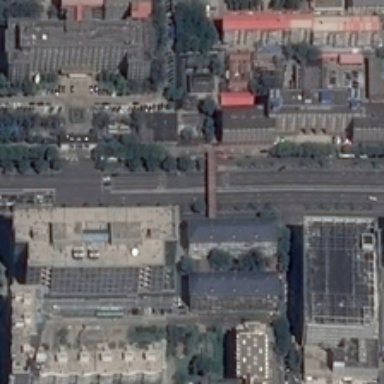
The building is high and low, different sizes .